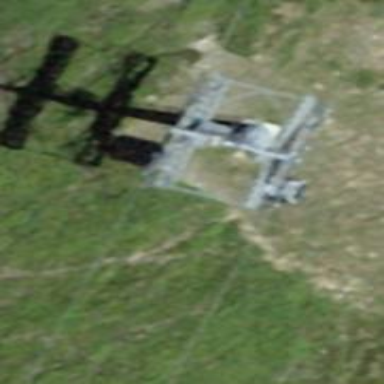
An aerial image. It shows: Pylon used for aerialway.